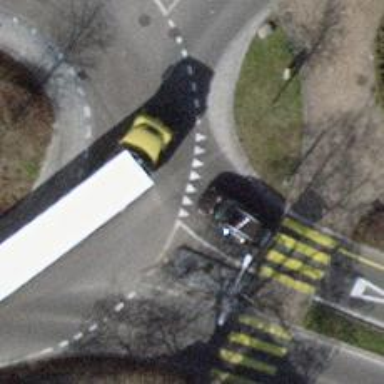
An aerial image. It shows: Road with "give way" sign.